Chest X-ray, PA view. Patient: 29 years old, sex F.
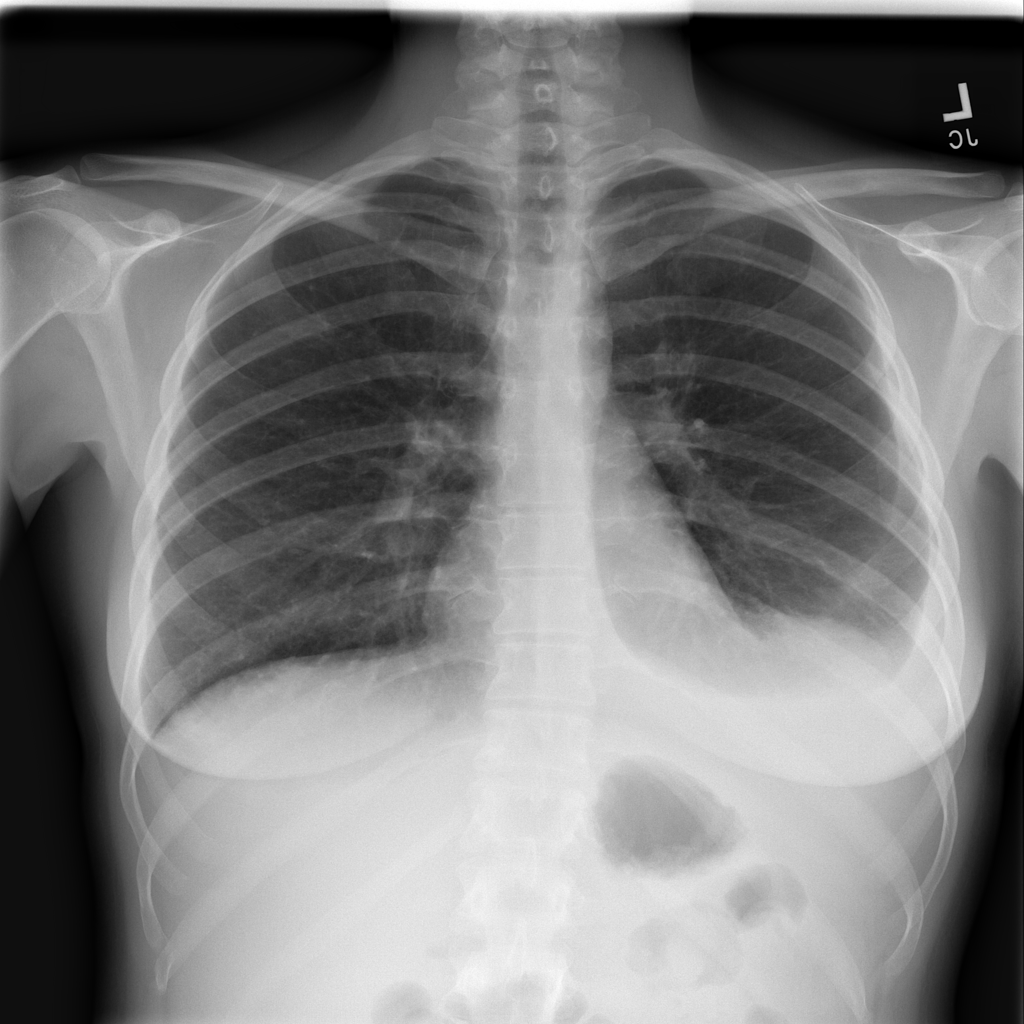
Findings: Effusion